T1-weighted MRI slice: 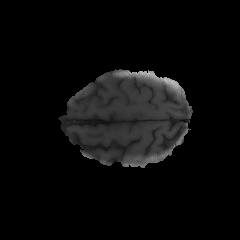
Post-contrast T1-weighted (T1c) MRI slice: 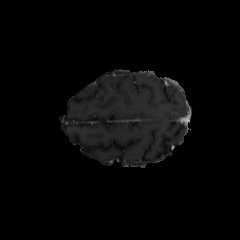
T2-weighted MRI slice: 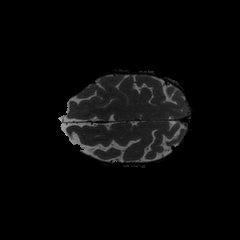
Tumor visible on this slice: no